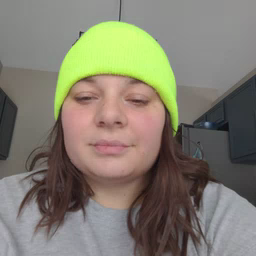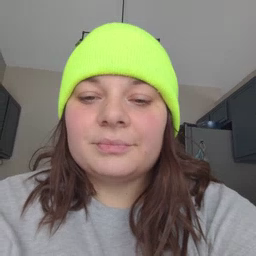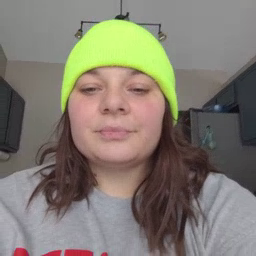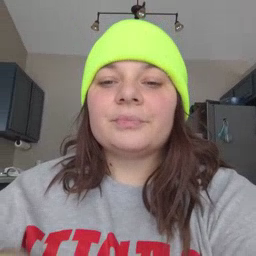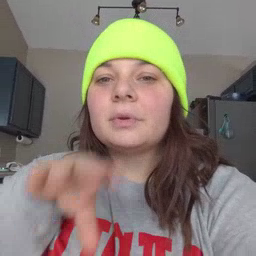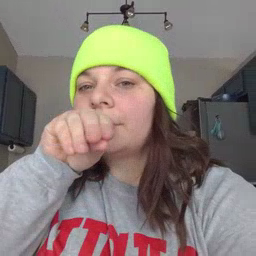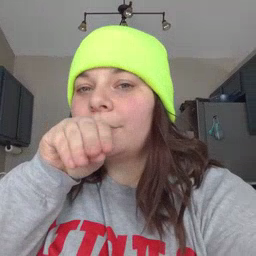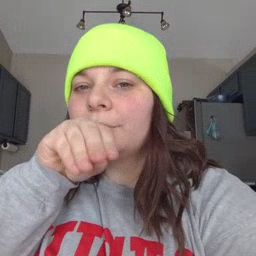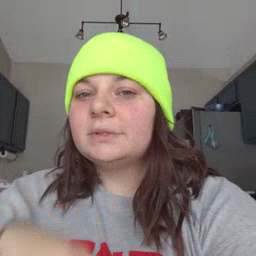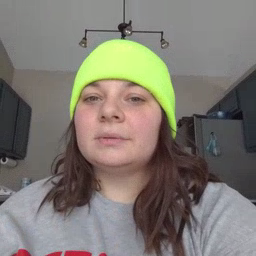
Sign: goose